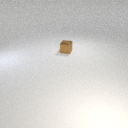
small brown metal cube